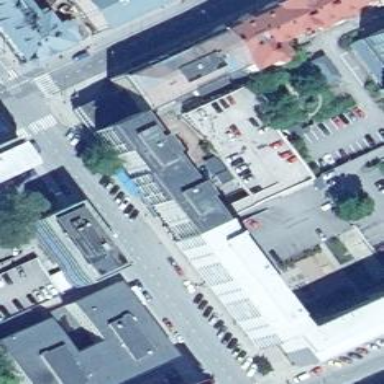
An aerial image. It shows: Multi-storey parking building.